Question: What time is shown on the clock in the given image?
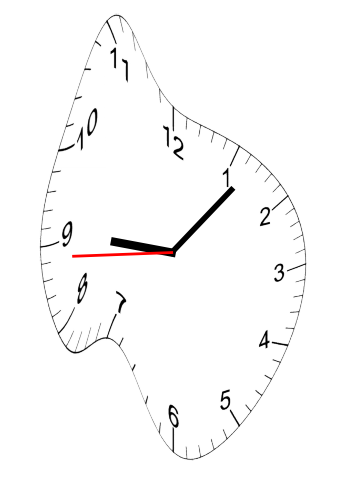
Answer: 09:06:44